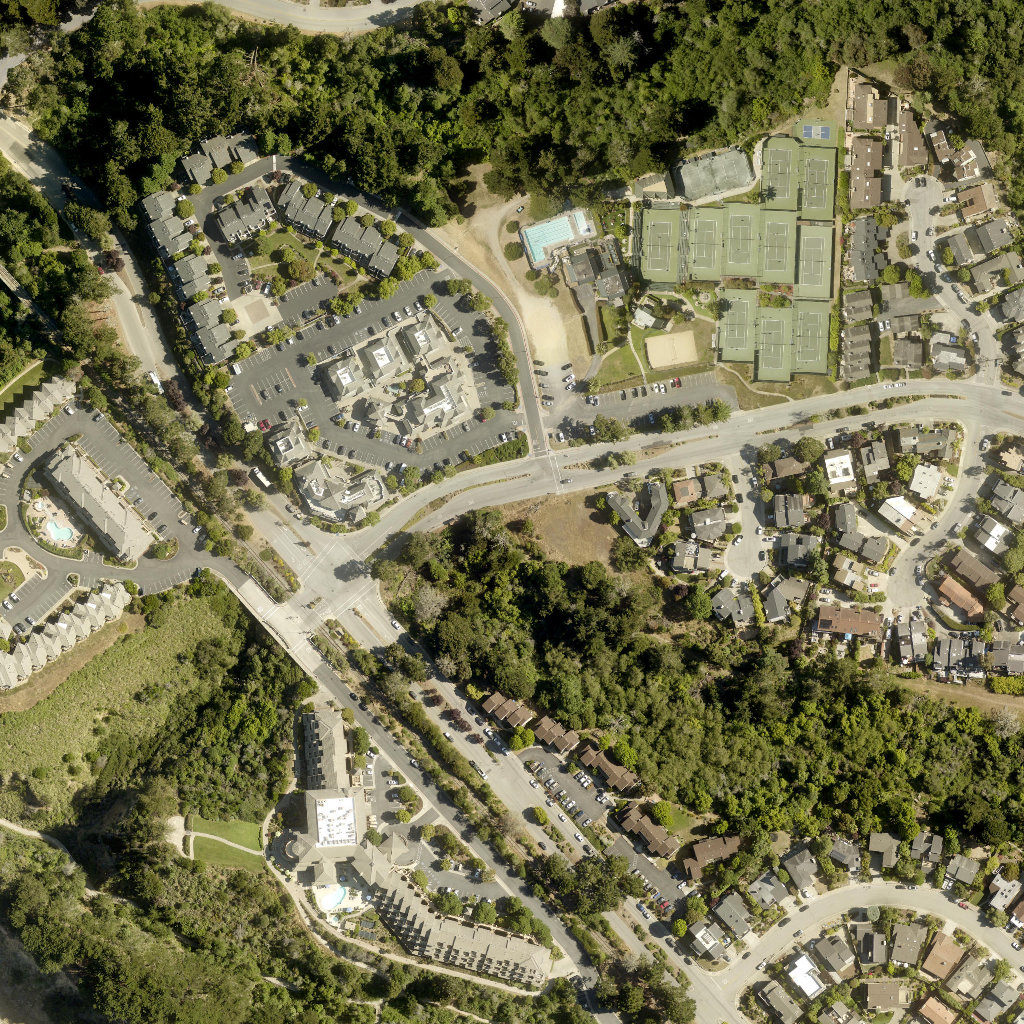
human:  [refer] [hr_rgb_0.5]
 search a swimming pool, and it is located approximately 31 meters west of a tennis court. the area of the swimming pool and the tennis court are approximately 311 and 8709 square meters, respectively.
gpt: <box>[[51, 21, 56, 25, 0]]</box>

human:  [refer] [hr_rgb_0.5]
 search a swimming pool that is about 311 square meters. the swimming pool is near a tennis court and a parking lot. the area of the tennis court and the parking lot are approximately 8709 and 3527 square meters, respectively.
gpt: <box>[[51, 21, 56, 25, 0]]</box>

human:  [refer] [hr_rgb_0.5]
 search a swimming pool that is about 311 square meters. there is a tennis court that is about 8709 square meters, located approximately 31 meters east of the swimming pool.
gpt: <box>[[51, 21, 56, 25, 0]]</box>